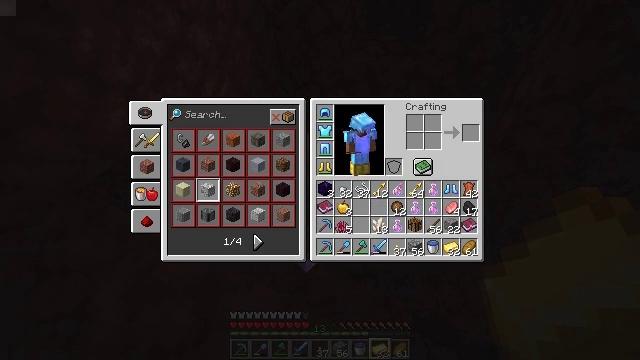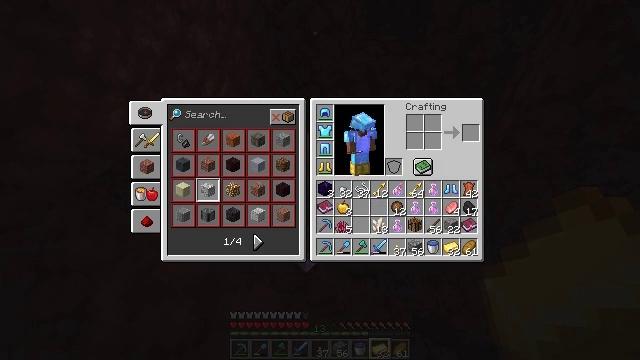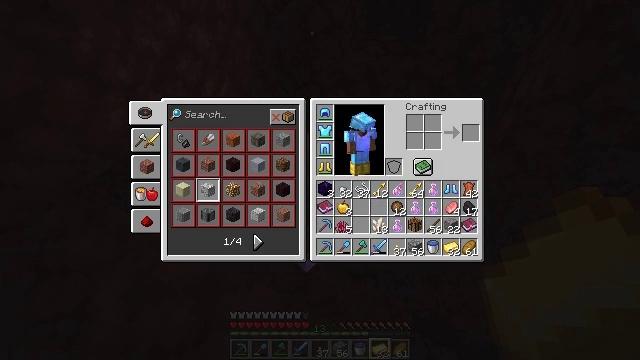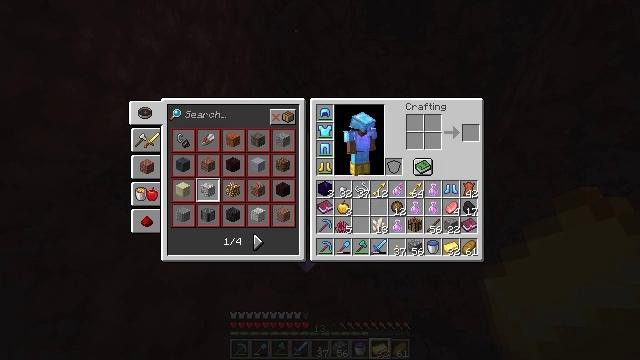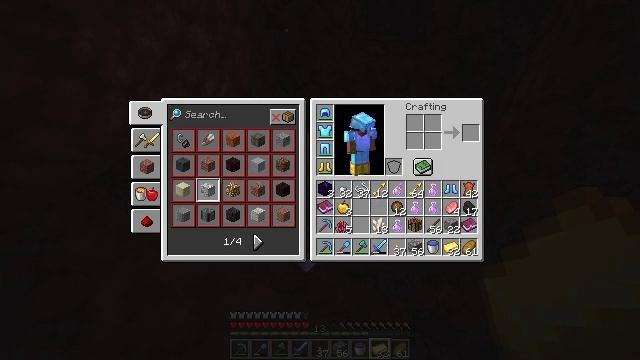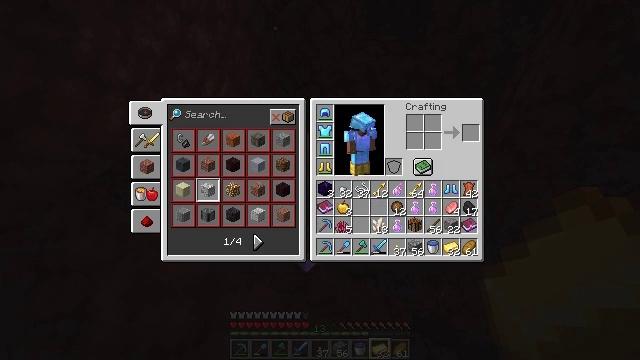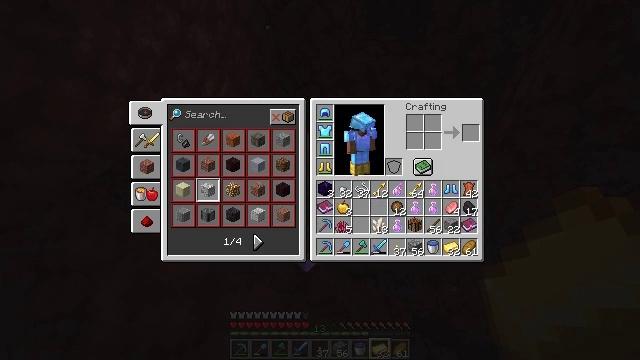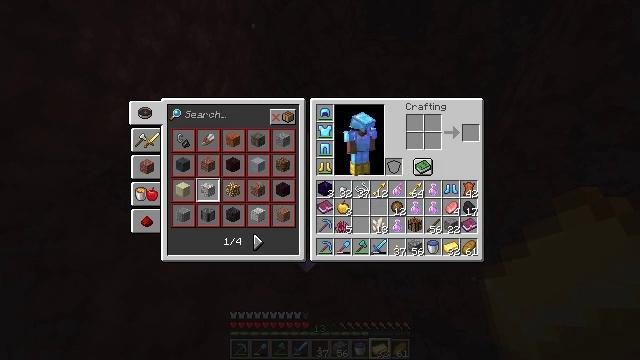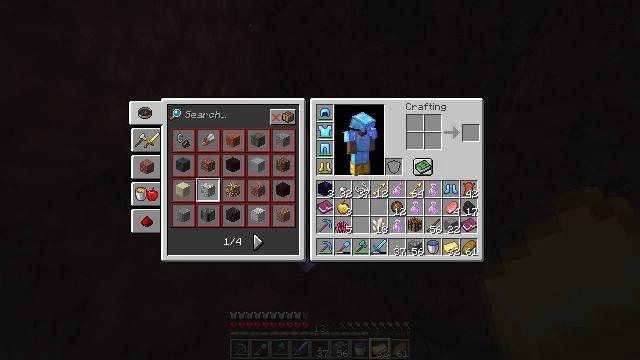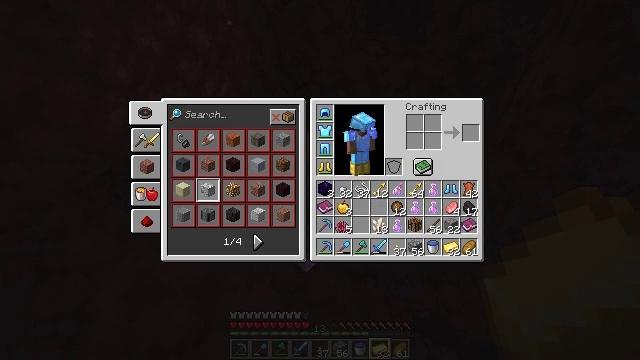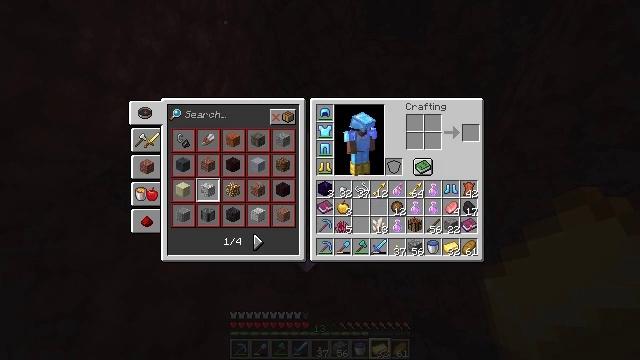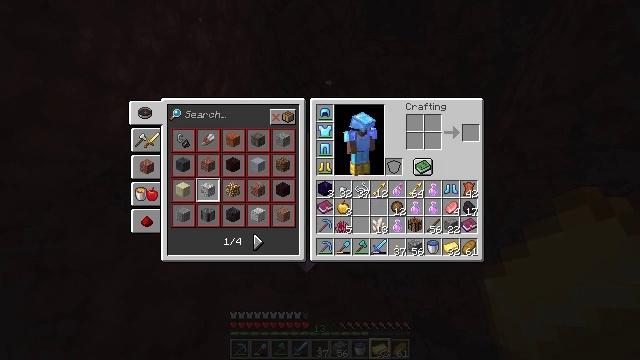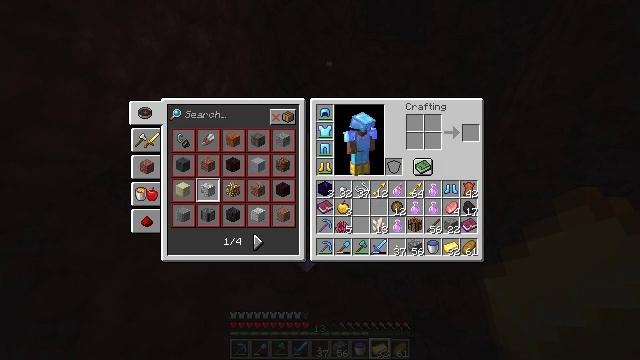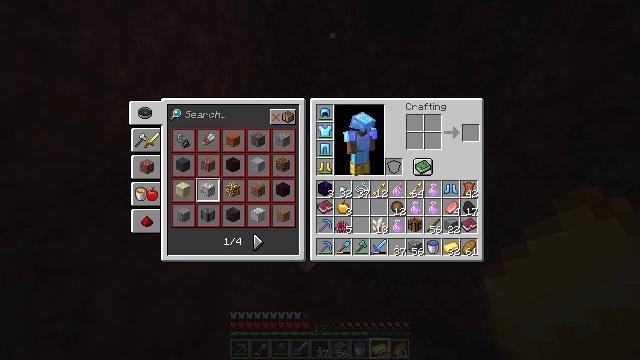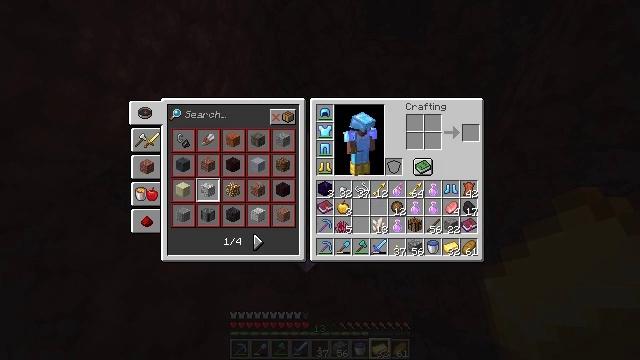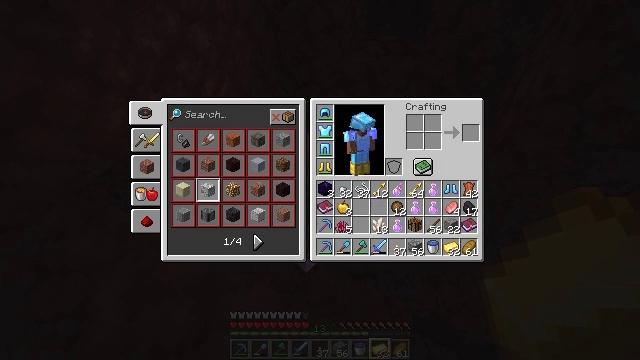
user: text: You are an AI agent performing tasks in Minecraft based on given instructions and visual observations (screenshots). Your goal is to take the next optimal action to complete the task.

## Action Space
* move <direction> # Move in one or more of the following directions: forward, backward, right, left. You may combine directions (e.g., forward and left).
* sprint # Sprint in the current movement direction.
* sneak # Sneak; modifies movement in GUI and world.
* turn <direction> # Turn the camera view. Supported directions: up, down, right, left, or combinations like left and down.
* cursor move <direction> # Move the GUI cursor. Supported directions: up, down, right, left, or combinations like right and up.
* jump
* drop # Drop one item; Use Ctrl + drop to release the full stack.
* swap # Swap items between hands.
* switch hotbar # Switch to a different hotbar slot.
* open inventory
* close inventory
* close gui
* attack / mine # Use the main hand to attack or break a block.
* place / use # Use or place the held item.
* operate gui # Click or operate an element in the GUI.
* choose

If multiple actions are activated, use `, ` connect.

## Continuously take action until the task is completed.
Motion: motion action
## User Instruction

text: Drop a gold ingot.
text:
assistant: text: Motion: cursor move right
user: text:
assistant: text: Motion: no_op
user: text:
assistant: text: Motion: no_op
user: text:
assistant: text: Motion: no_op
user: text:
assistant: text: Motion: no_op
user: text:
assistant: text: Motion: no_op
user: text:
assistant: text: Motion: no_op
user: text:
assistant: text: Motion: no_op
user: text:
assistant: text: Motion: no_op
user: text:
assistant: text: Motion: no_op
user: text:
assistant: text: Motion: no_op
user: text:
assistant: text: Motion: no_op
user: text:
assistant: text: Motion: no_op
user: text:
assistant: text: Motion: no_op
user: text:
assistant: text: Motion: no_op
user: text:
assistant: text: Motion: cursor move left
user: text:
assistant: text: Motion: no_op
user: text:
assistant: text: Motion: no_op
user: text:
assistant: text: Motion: no_op
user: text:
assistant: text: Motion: no_op
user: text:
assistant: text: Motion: no_op
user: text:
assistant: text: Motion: no_op
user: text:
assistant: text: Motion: no_op
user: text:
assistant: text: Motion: no_op
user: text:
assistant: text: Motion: no_op
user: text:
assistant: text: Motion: no_op
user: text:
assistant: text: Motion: no_op
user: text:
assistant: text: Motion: no_op
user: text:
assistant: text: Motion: no_op
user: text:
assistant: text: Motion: no_op